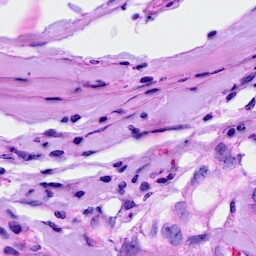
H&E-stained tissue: Breast